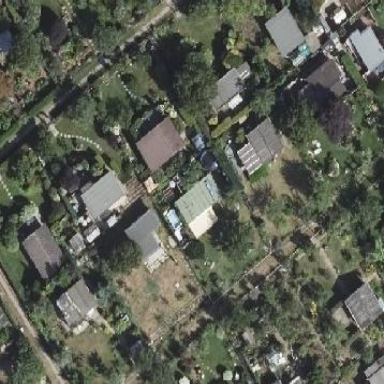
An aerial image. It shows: Plot within allotments.